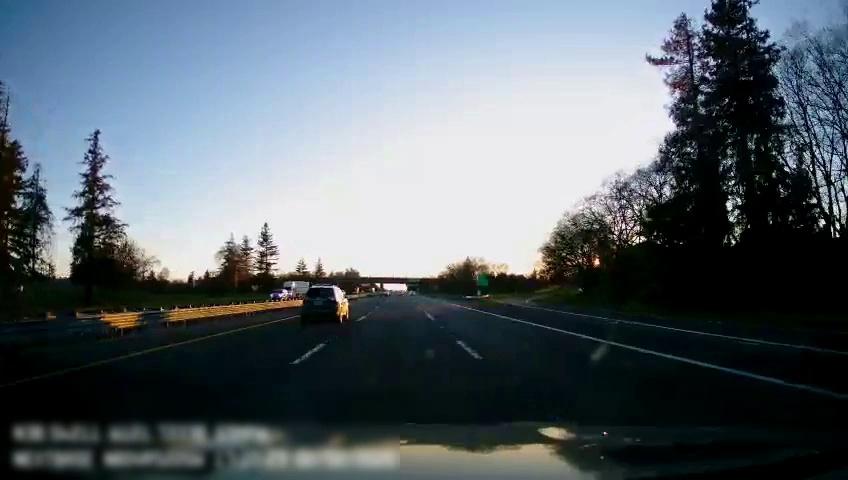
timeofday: Day
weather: Sunny
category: Drivable Space
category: Vehicles | Truck
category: Vehicles | Truck
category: Vehicles | SUV
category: Vehicles | SUV
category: Lanes | Alternate Lane
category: Lanes | Current Lane
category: Lanes | Current Lane
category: Lanes | Alternate Lane
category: Lanes | Alternate Lane
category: Traffic | Signs